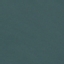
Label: SeaLake